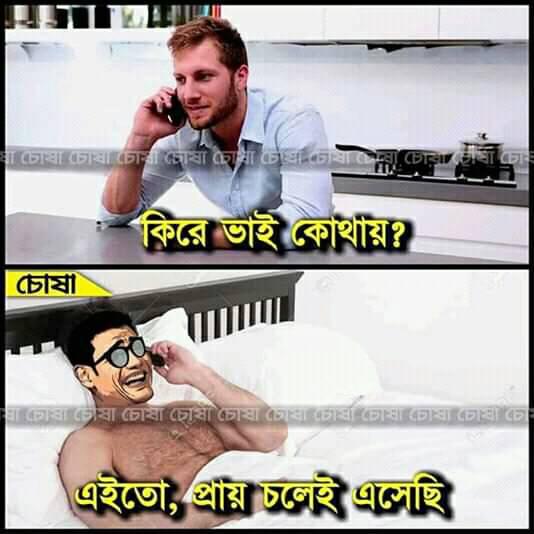
Caption: কিরে ভাই কোথায়    এইতো , প্রায় চলেই এসেছি
Label: non-hate